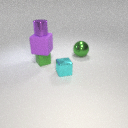
small purple metal cylinder above large purple rubber cube